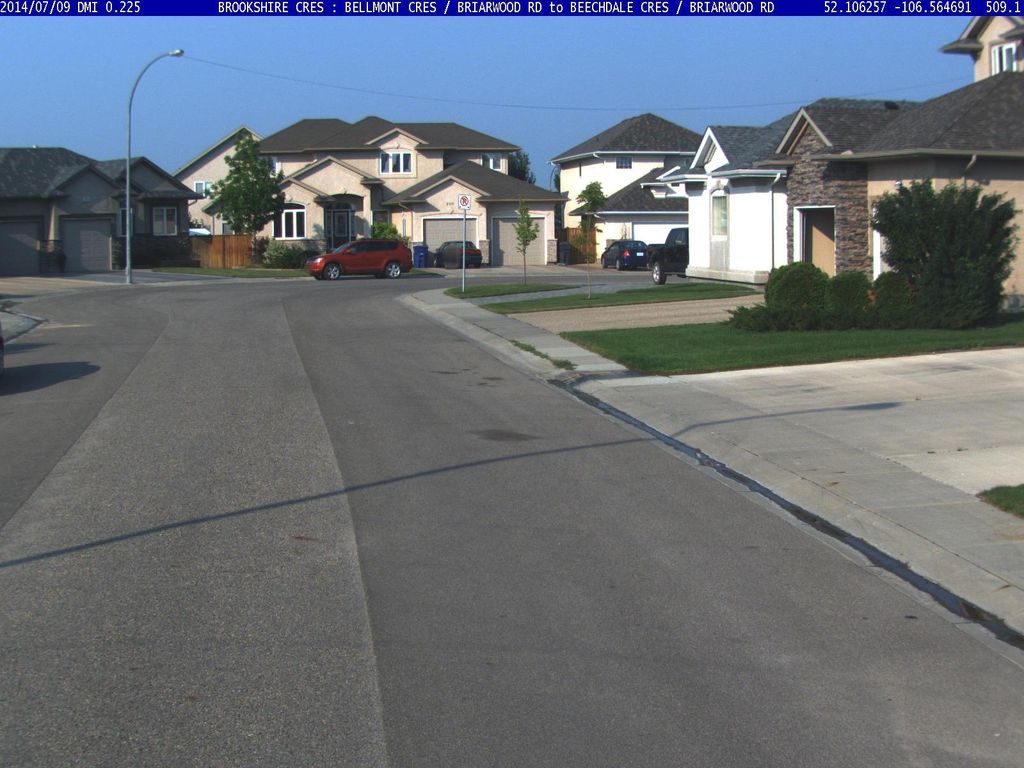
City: saskatoon